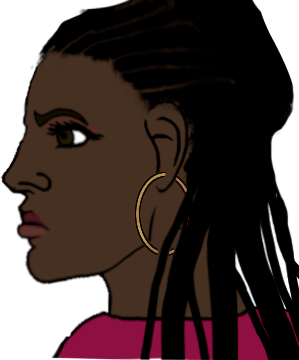
Label: 4_Yes_Chad